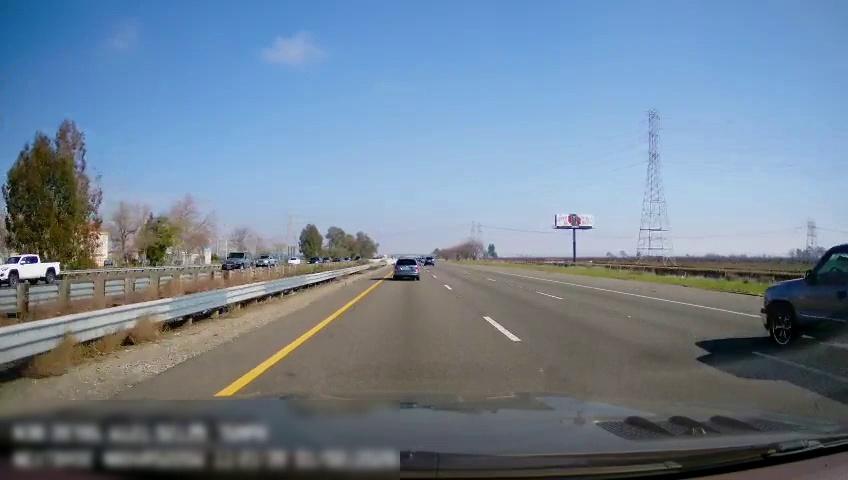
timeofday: Day
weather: Sunny
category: Drivable Space
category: Vehicles | Car
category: Vehicles | Car
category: Vehicles | Car
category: Vehicles | Truck
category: Vehicles | SUV
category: Vehicles | Truck
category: Vehicles | Car
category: Vehicles | Car
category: Vehicles | Car
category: Lanes | Current Lane
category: Lanes | Current Lane
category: Lanes | Alternate Lane
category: Lanes | Alternate Lane